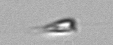
Label: Calciopappus